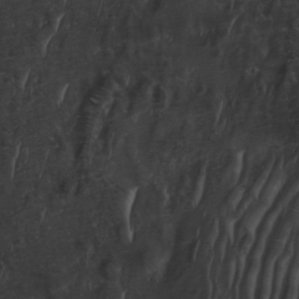
Label: non_frost